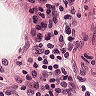
Metastatic tissue present: no